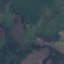
Land use / land cover class: HerbaceousVegetation